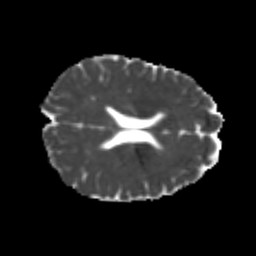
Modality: MD
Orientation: axial
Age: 21
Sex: female
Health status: healthy
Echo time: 0.074 s